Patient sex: M
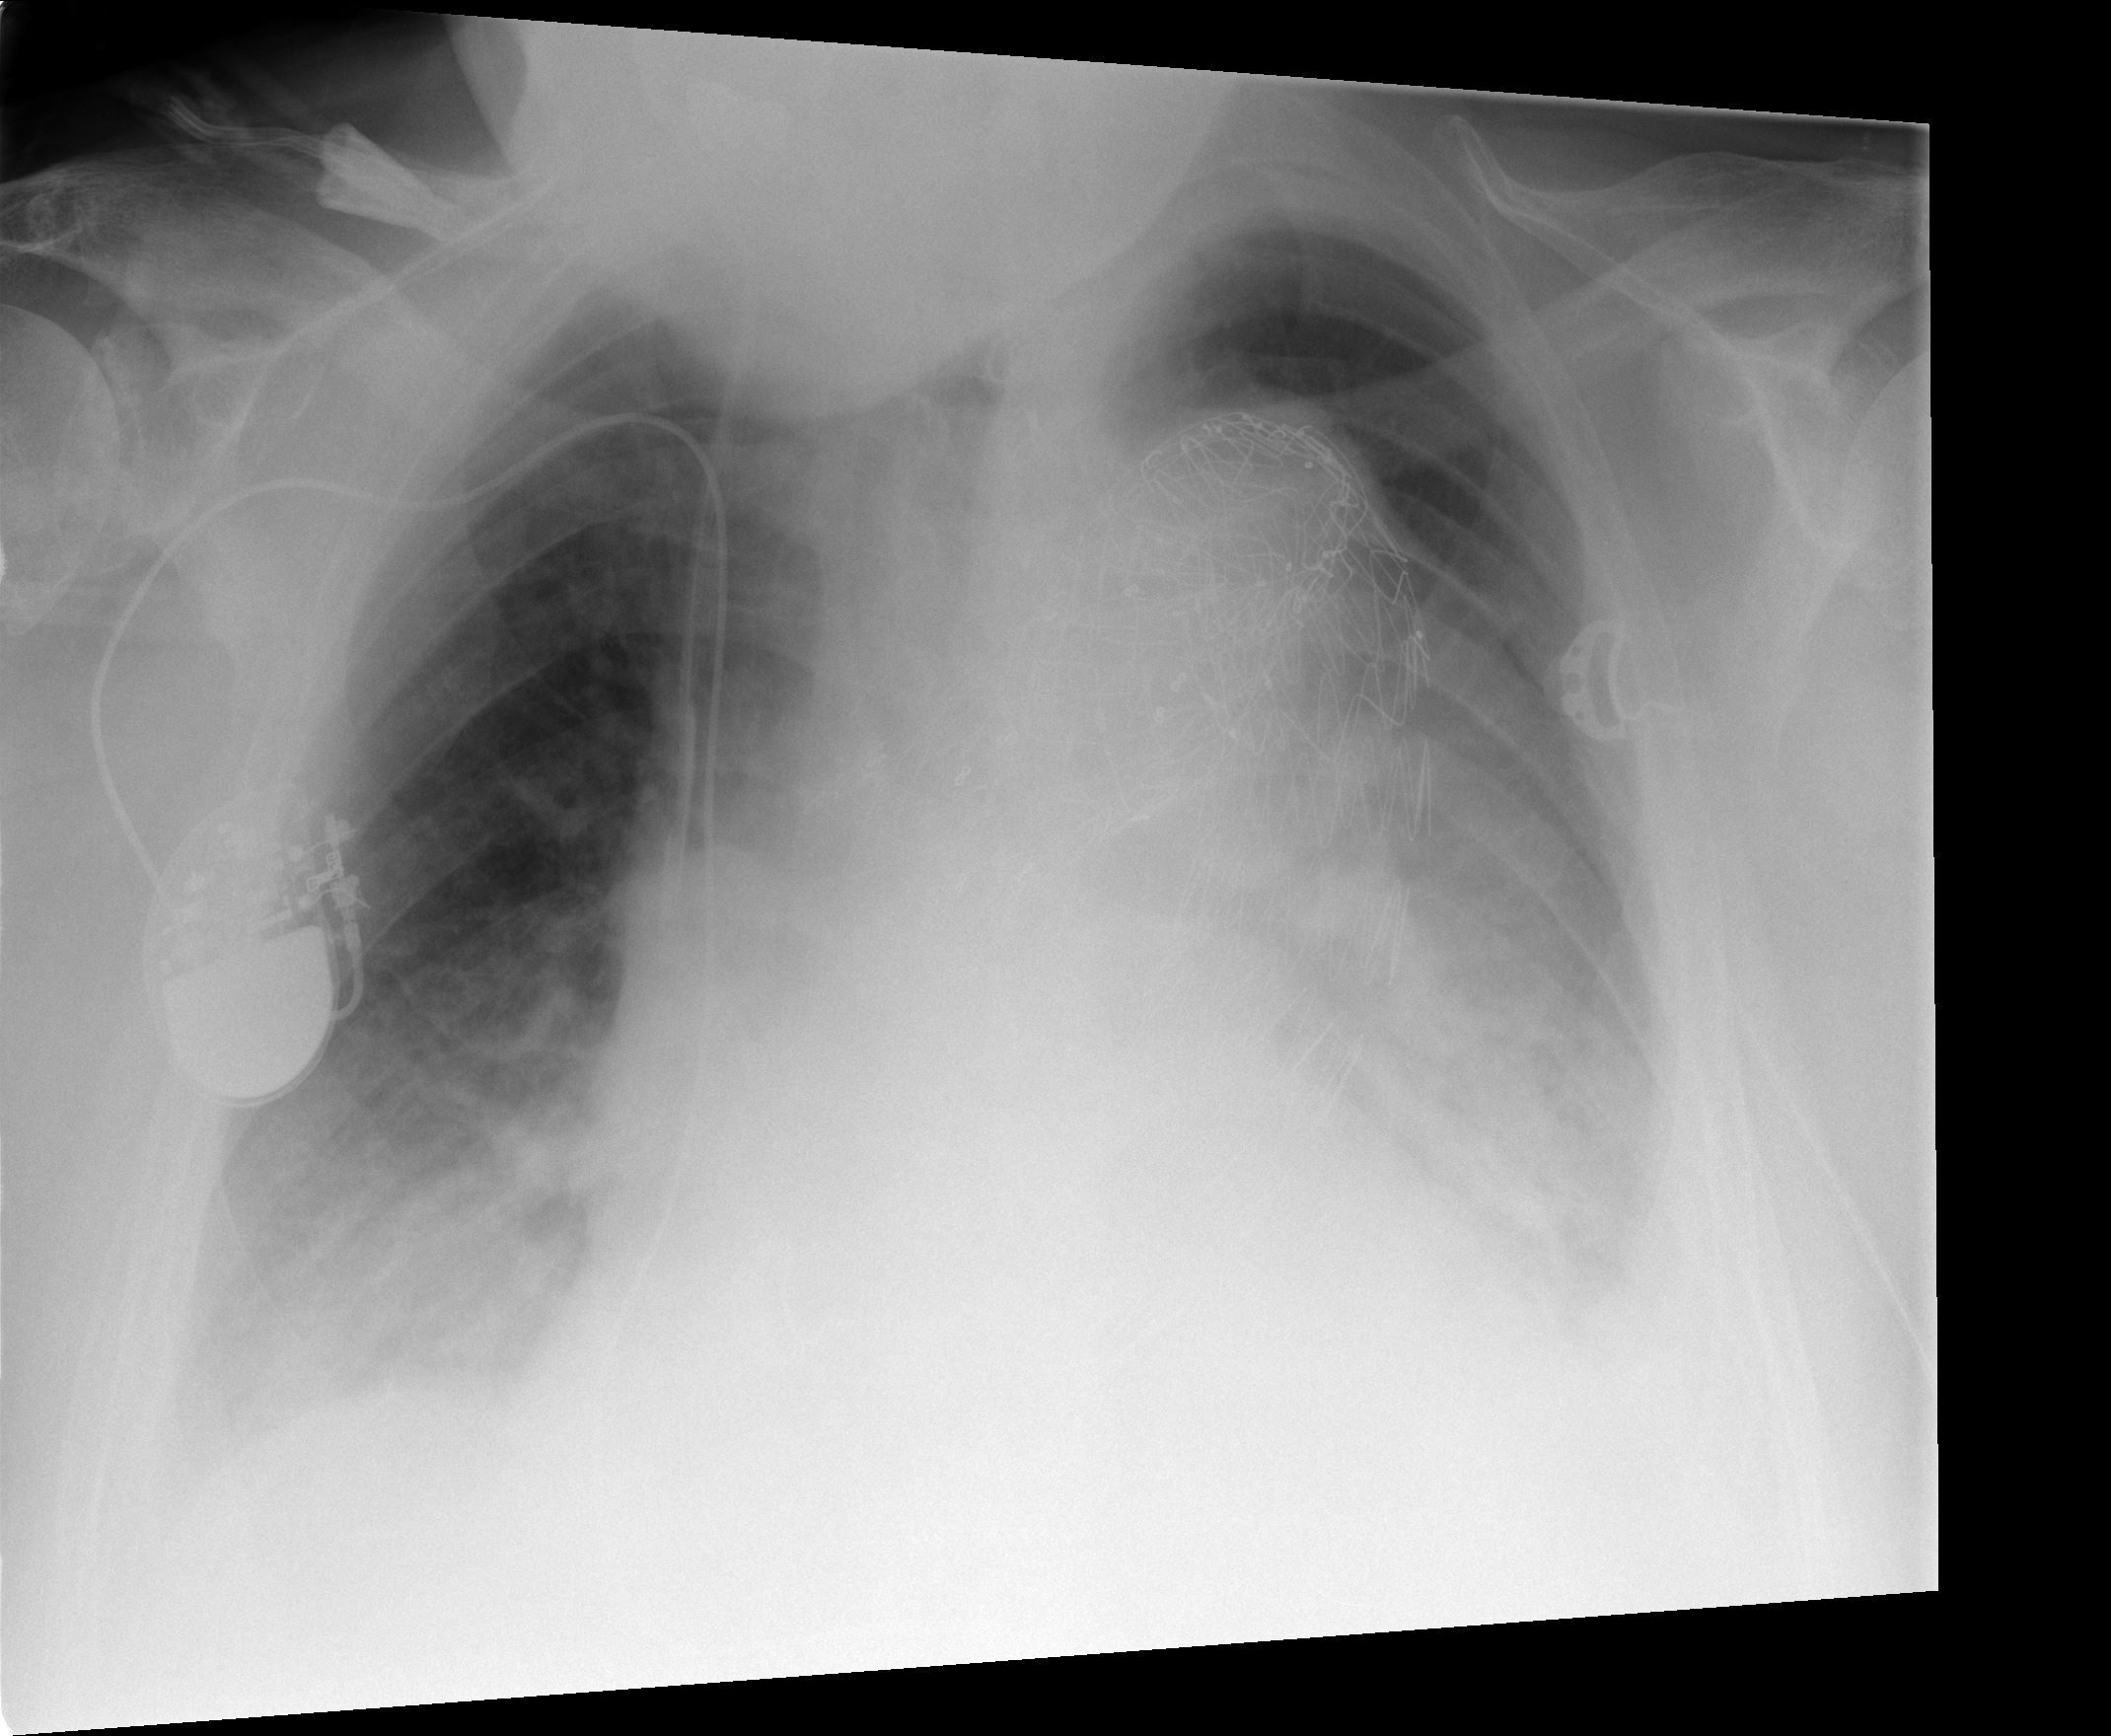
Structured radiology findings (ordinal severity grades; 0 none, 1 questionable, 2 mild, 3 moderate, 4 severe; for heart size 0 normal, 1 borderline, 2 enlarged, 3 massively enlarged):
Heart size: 3
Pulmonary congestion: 3
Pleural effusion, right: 2
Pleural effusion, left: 2
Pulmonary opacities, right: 2
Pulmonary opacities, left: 2
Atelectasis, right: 2
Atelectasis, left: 3